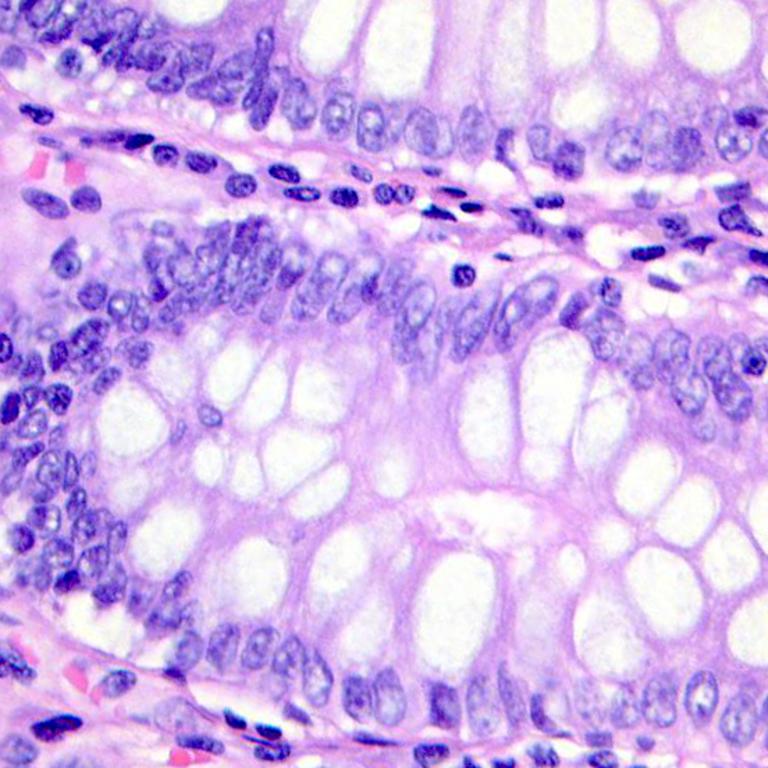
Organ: colon
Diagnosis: benign